Interaction volume radius: 5 \u00c5
Interaction volume height: 50 \u00c5
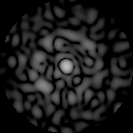
Disorder parameter: 0.8136